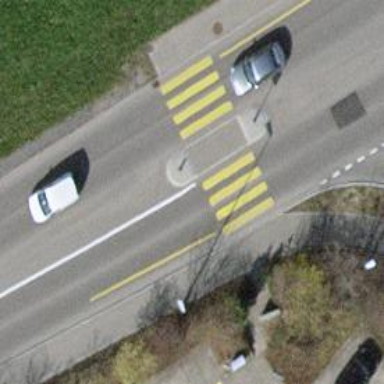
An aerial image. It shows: Uncontrolled zebra crossing with central island.